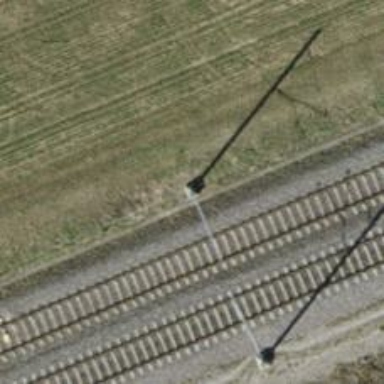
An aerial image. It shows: Catenary mast for power lines.